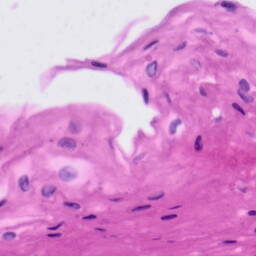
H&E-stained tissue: Tonsil